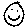
Label: smiley face